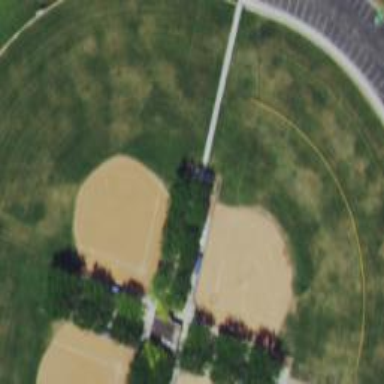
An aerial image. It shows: Baseball pitch for leisure land activities.